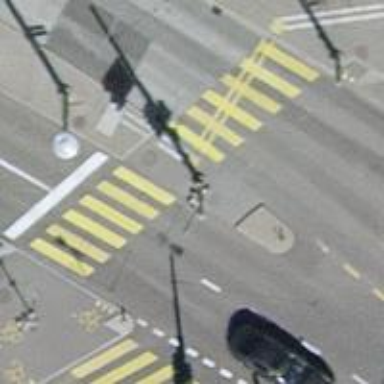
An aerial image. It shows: Crossing on the cycleway.